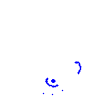
Particle: proton